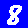
Digit: 8